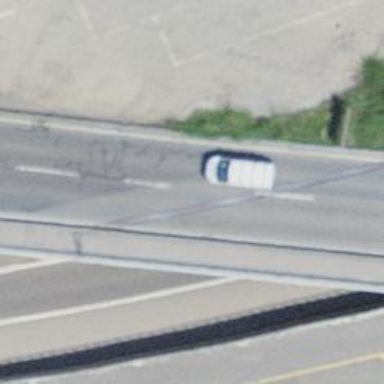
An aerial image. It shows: Primary highway bridge with asphalt surface. It includes designated lane for cyclists.